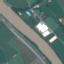
Land use / land cover: River